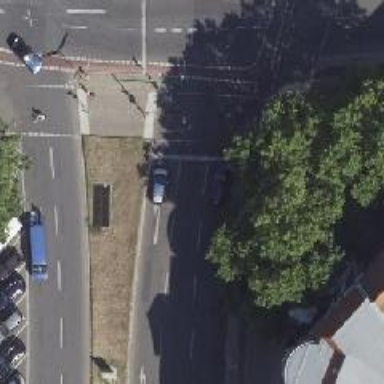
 and cycle track on the right side. This road is dual carriageway."